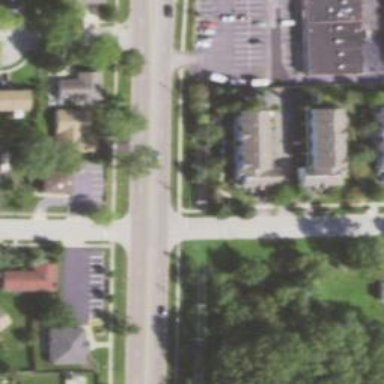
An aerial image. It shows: Asphalt footway with crossing.